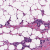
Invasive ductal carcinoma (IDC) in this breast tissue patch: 0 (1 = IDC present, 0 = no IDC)